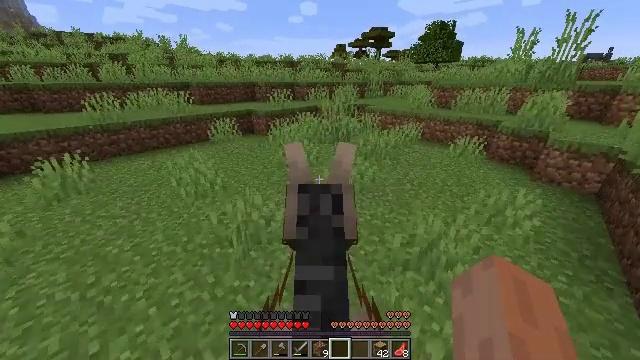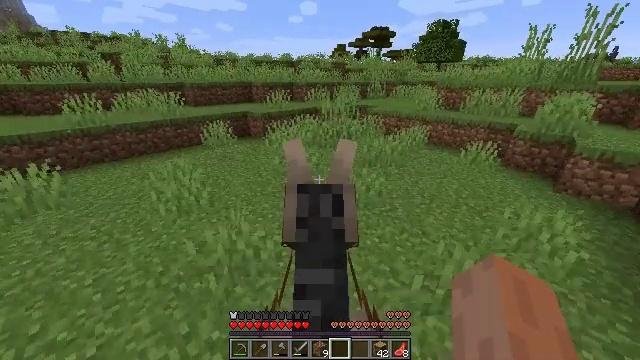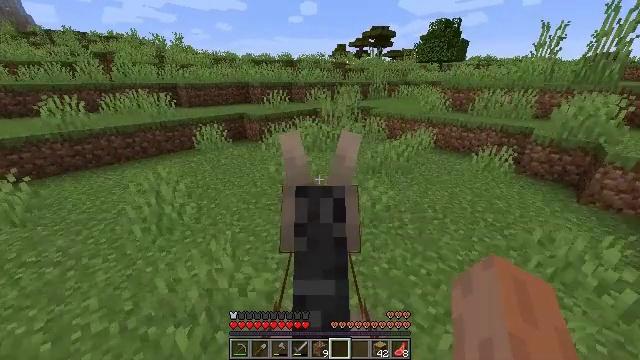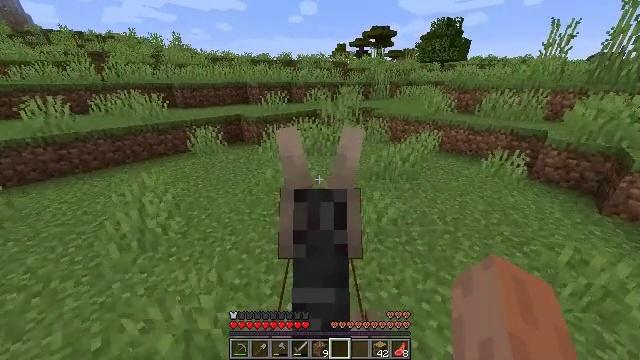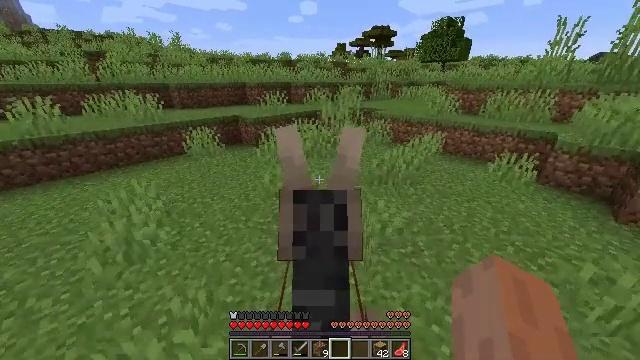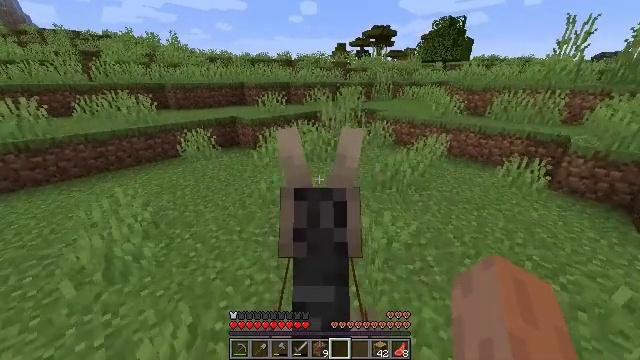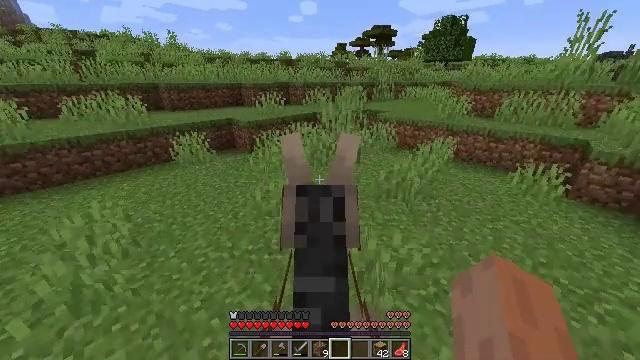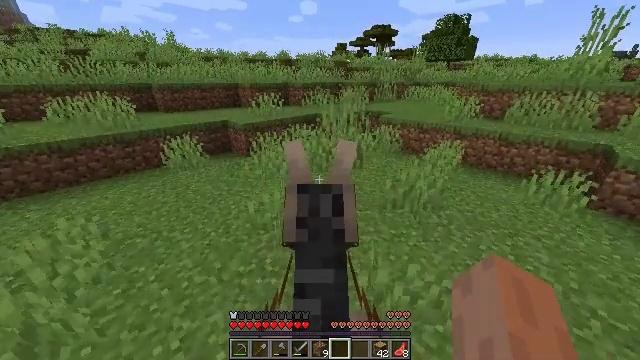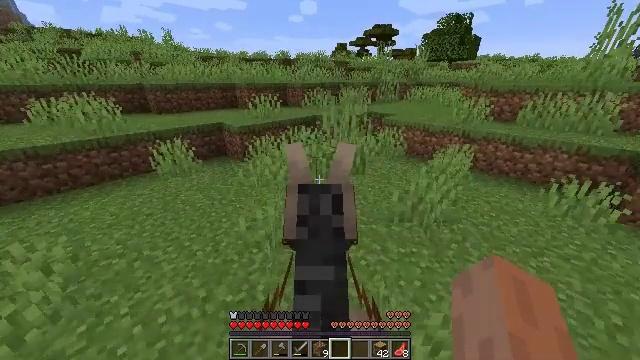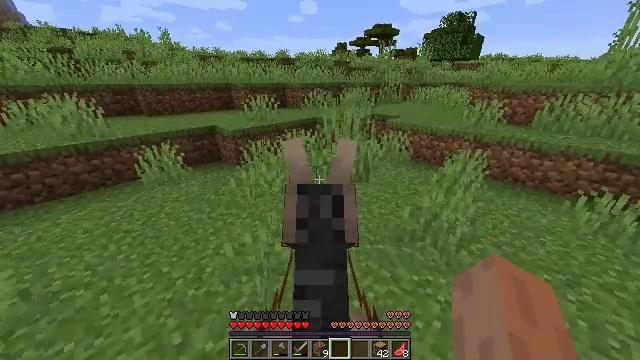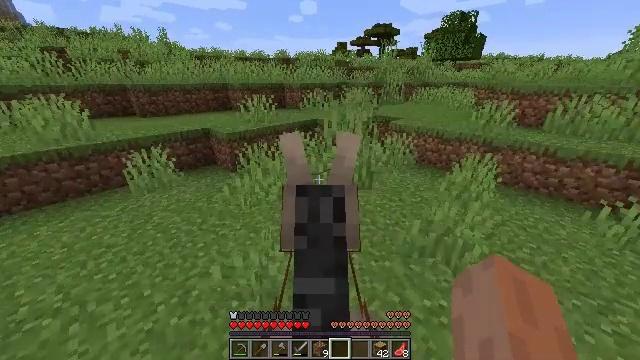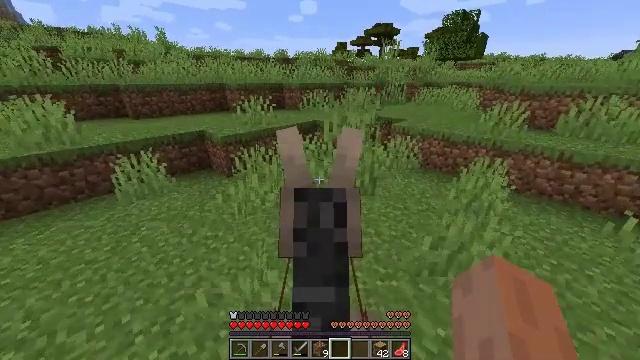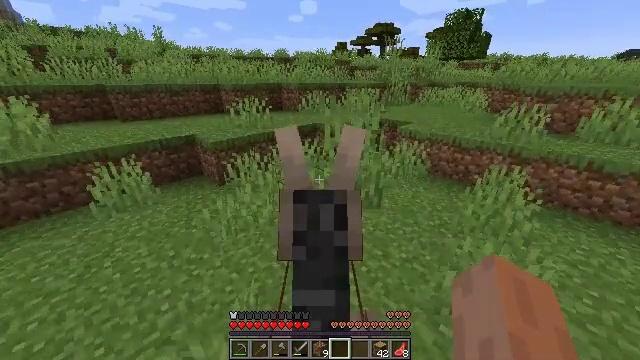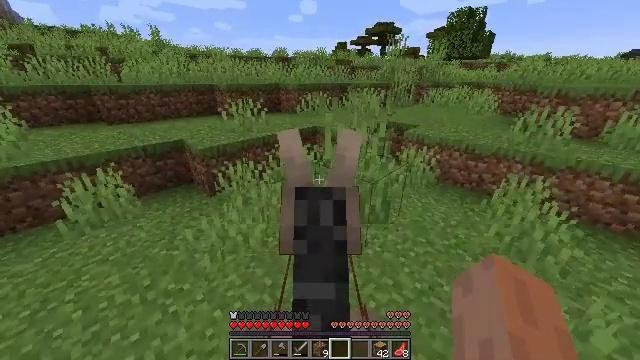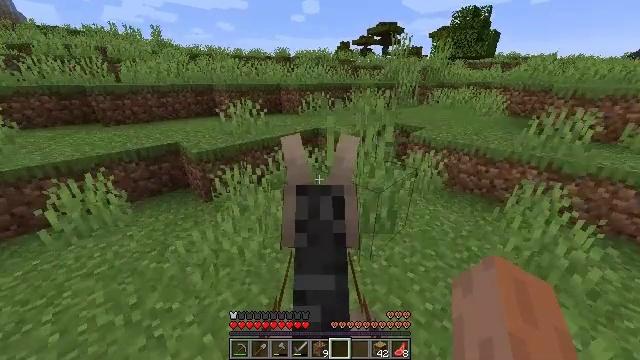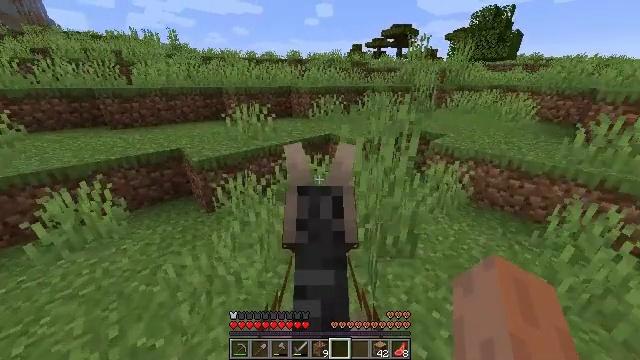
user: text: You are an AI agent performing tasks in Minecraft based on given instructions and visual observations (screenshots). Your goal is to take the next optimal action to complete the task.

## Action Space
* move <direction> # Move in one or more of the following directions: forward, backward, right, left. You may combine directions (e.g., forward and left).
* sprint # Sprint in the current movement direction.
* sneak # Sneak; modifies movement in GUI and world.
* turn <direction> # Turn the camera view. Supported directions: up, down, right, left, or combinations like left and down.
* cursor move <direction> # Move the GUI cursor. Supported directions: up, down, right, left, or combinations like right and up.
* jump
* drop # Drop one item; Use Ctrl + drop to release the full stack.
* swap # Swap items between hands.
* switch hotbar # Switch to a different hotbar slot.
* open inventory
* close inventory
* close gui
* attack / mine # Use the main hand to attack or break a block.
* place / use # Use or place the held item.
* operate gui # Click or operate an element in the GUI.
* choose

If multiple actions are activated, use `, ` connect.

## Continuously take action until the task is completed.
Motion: motion action
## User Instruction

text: Break the coarse dirt block.
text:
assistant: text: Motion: move forward, sprint
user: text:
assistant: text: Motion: move forward, sprint
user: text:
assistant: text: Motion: move forward, sprint
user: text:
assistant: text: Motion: move forward, sprint
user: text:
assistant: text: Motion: move forward, sprint
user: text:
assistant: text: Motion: move forward, sprint
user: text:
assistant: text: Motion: move forward, sprint
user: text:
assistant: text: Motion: move forward, sprint
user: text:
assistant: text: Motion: move forward, sprint
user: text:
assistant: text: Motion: move forward, sprint
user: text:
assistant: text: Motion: move forward, sprint
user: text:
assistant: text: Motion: move forward, sprint
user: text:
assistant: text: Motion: move forward, sprint
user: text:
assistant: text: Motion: move forward, sprint, turn left
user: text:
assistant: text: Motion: move forward, sprint, turn left
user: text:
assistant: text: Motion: move forward, sprint, turn left and up
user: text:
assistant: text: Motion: move forward, sprint, turn left and up
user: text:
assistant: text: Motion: move forward, sprint, turn left and up
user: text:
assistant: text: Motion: move forward, sprint
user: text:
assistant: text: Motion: move forward, sprint
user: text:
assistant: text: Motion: move forward, sprint
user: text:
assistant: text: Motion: move forward, sprint
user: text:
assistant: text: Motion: move forward, sprint
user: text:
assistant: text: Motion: move forward, sprint
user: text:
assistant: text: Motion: move forward, sprint
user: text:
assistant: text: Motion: move forward, sprint
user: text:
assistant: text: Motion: move forward, sprint
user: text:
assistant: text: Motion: move forward, sprint
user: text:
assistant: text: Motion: move forward, sprint
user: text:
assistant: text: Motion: move forward, sprint